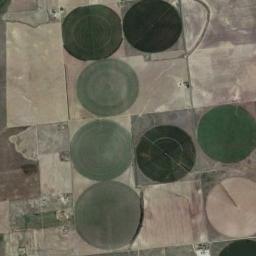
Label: circular_farmland